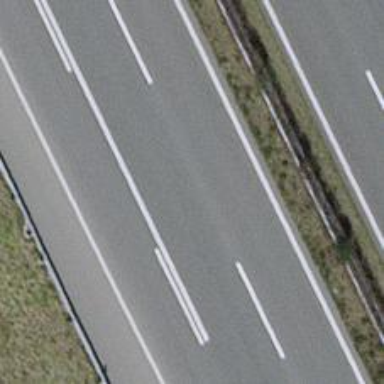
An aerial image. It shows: View of motorway.